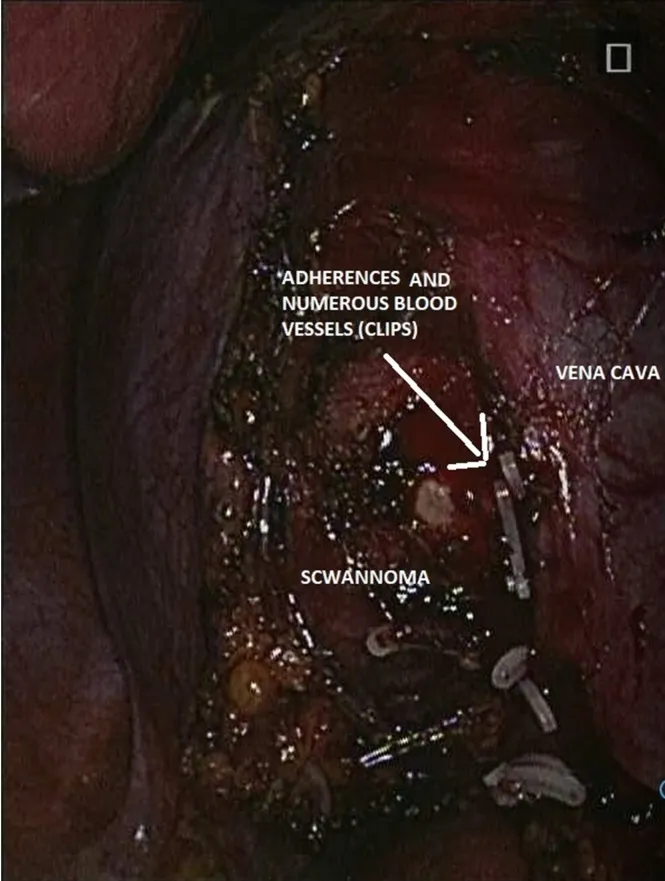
Laparoscopic view showing adherences between the wall of the IVC and the mass which had a lot of small vessels that were clipped.
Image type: medical_photograph (other_medical_photograph)